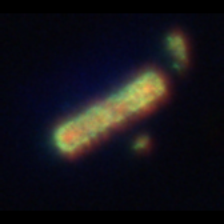
Taxon: Guinardia
Group: Diatoms